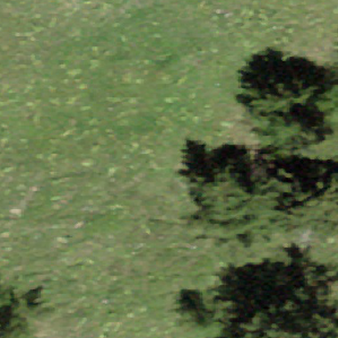
Label: other